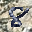
Label: 8